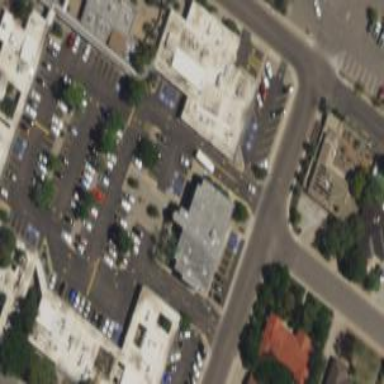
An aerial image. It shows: Healthcare clinic is depicted in the image.